Field crop: maize
Growth stage: 2
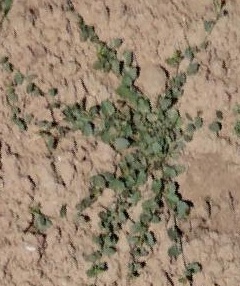
Species: convolvulus